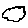
Label: cloud